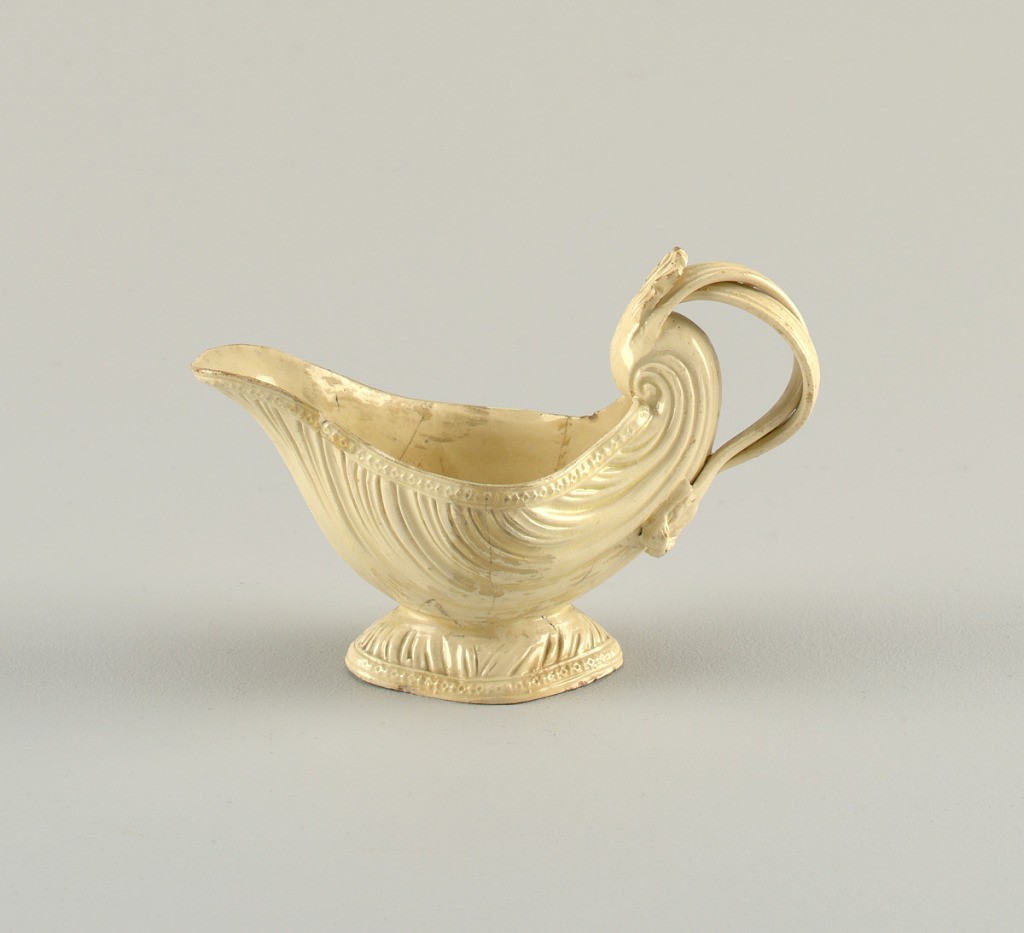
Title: sauce boat
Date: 1775–1790
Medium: creamware
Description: Formed like a conch shell on a domed foot of irregular outline. Handle composed of two crossed strips, with thumb rest in the form of a leaf. Raised diamond border at both foot and rim.